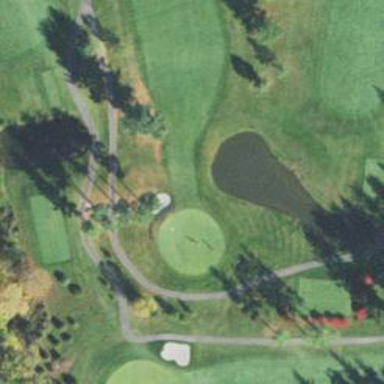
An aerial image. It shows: Water hazard in golf course. The hazard is natural water feature.